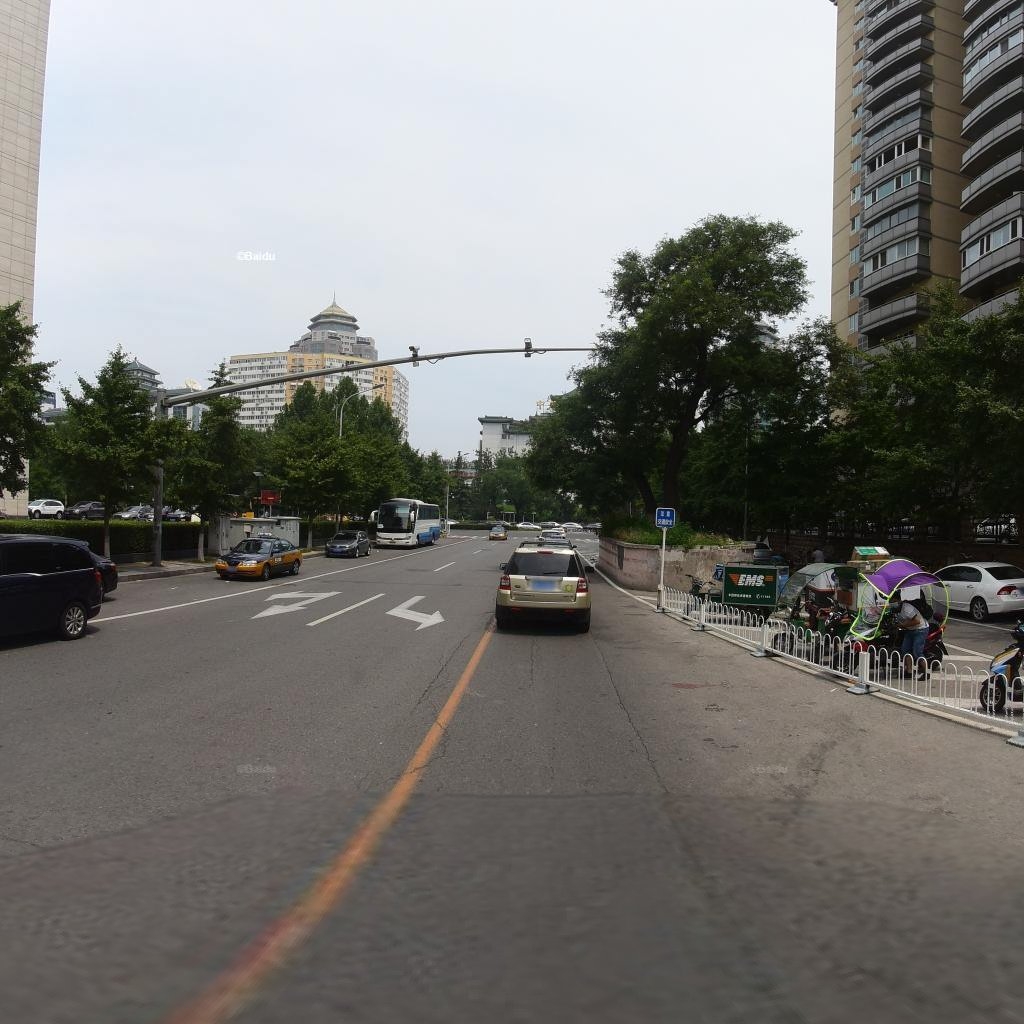
Region: Dongcheng
Road damage annotations: longitudinal crack, longitudinal crack, longitudinal crack, longitudinal crack, transverse crack